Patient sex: M
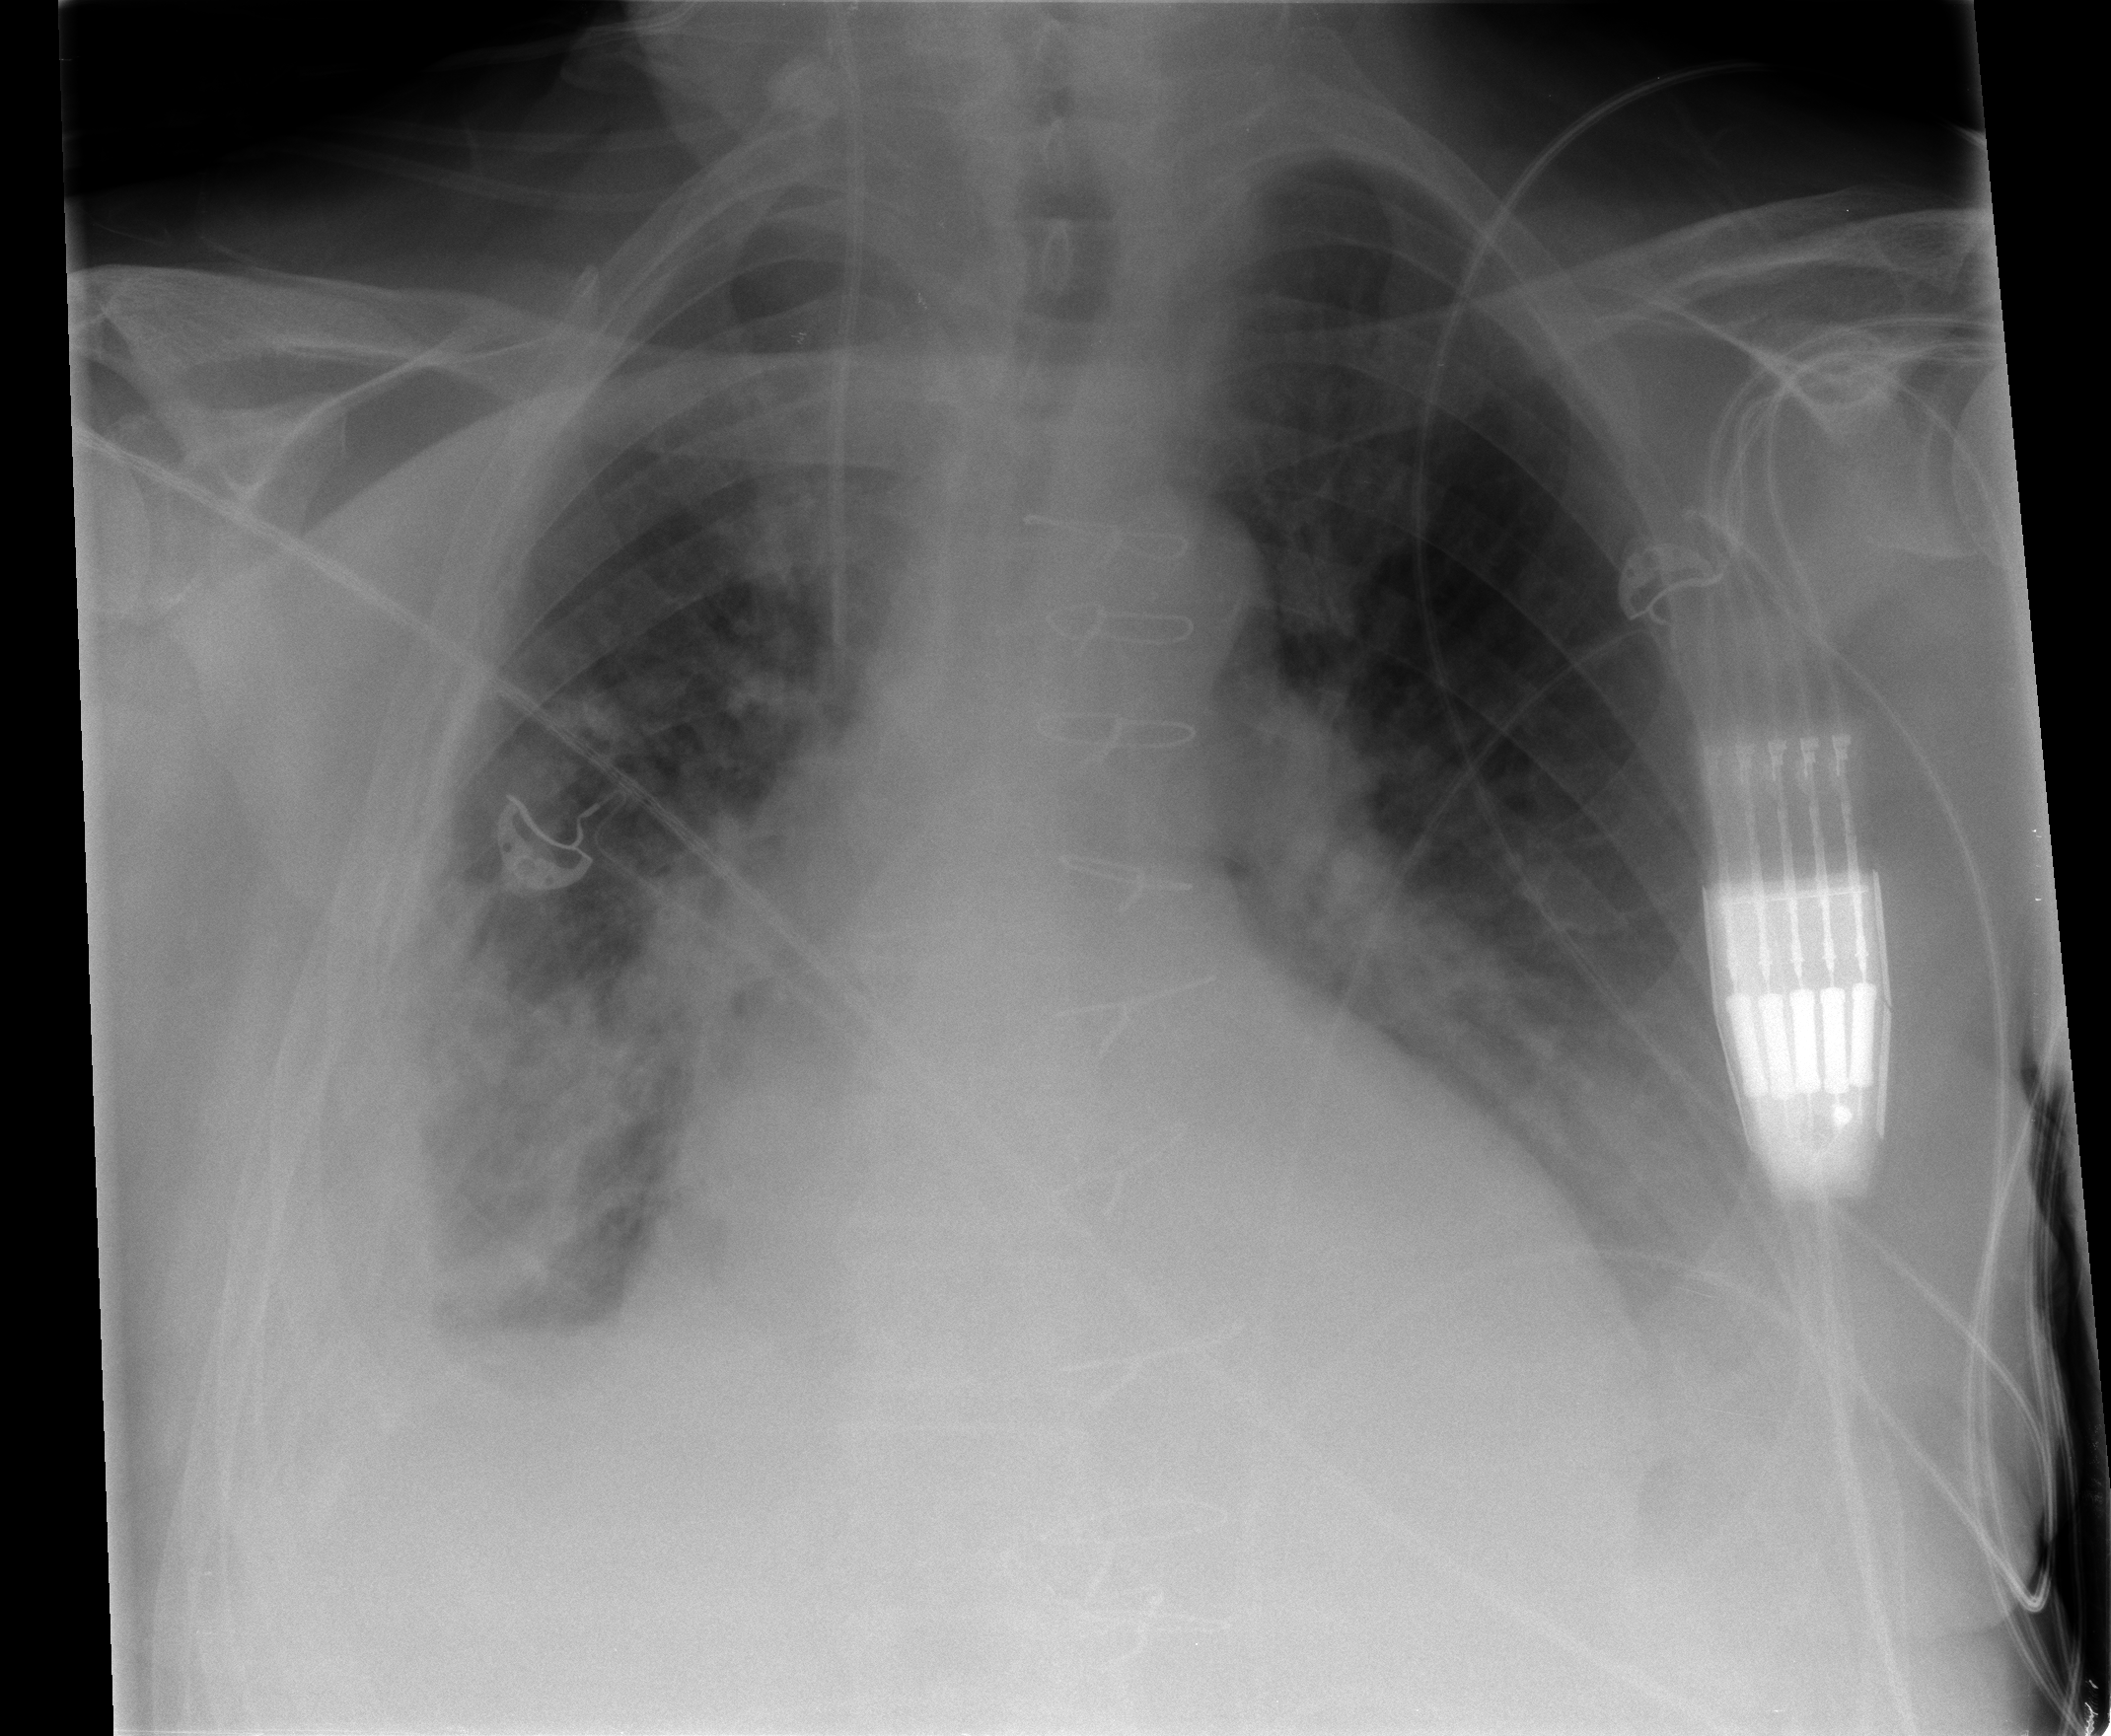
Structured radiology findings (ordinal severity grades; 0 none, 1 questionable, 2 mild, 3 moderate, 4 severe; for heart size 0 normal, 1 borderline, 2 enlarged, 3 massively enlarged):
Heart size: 2
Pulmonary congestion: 2
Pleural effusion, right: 2
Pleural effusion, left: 2
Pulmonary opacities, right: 3
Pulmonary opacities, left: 0
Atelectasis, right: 3
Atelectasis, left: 2